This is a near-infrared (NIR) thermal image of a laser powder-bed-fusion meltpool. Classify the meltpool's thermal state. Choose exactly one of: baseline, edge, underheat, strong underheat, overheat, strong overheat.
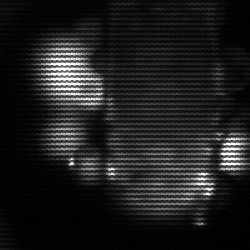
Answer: strong underheat